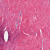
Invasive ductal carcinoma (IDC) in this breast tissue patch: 0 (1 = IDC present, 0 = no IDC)